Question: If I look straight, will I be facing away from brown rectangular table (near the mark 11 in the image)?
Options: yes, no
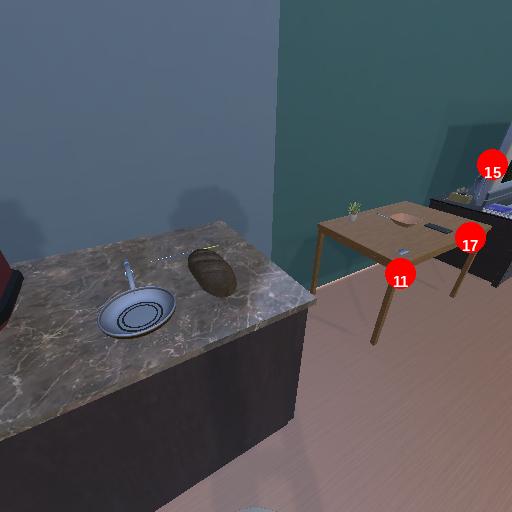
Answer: yes